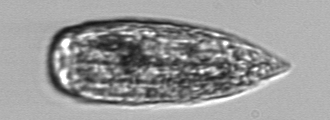
Label: Strombidium_conicum